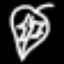
Label: leaf